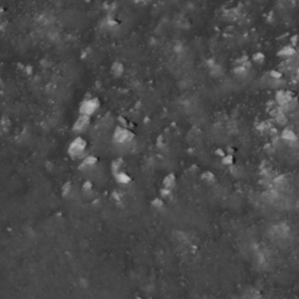
Label: non_frost